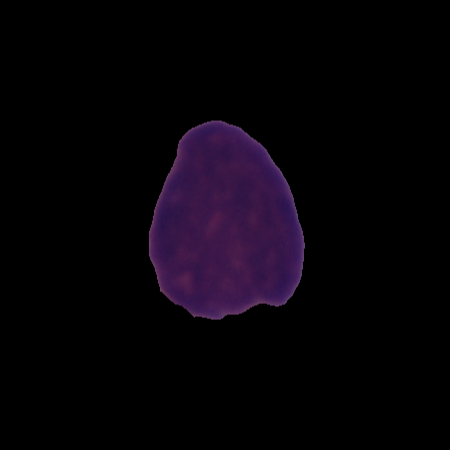
Label: cancer